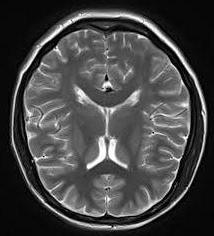
Label: notumor